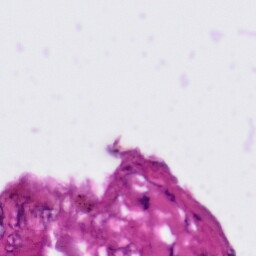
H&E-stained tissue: Tonsil